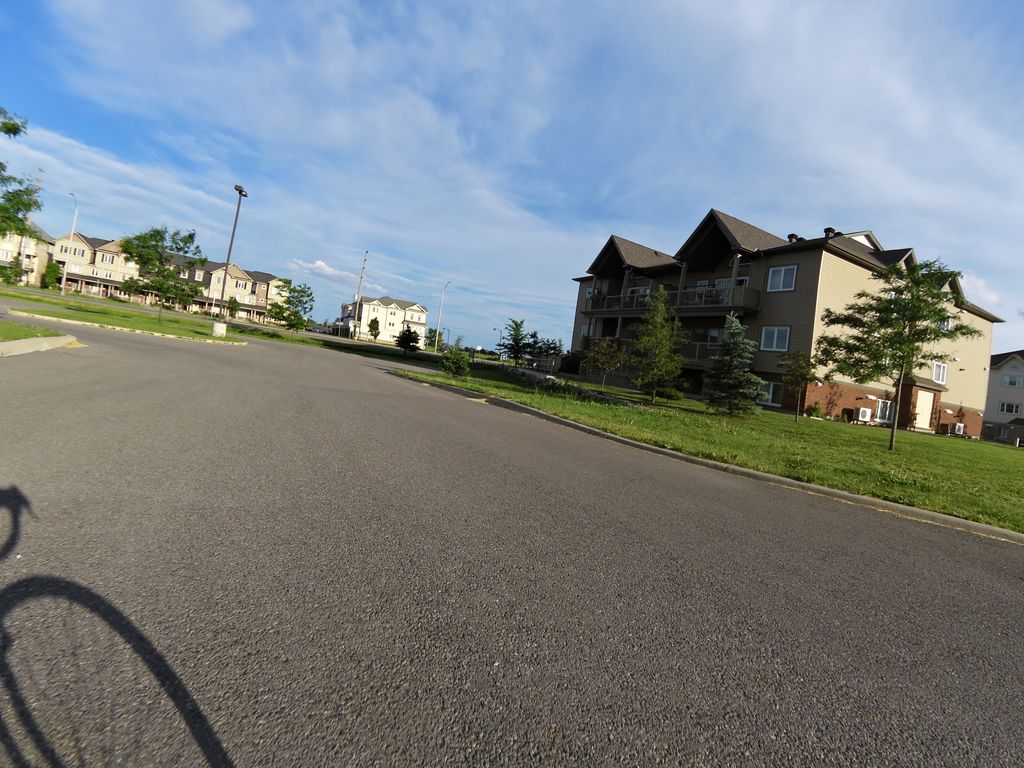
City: ottawa-gatineau